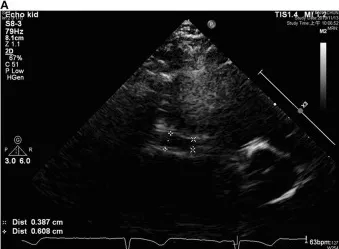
Aneurysm formation over middle right coronary artery (RCA) with a diameter of 2.9 mm near the ostia, gradual dilation to maximum diameter of 6.08 mm near the middle 1/3 of RCA with length of 3.5 cm and distal RCA diameter of 3.11 mm (posterior AV groove) (A).
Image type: radiology (ultrasound)